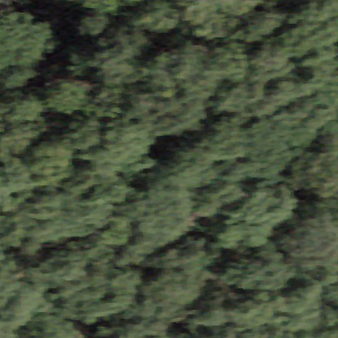
Label: other